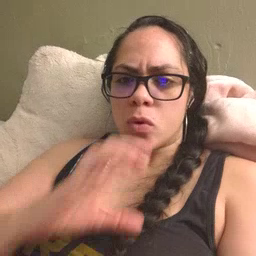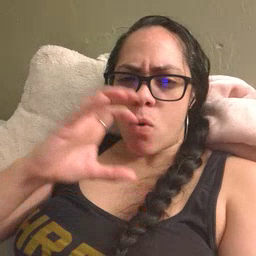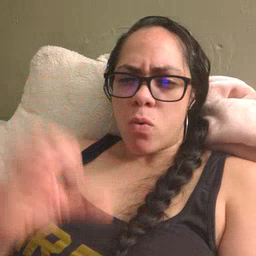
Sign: old